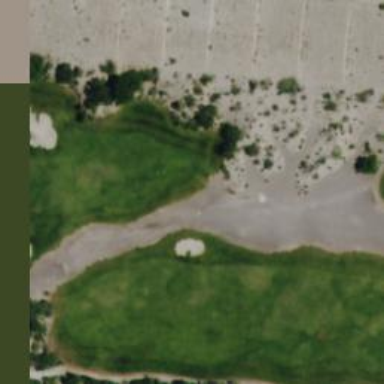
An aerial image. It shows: Grassy area designated as golf fairway.